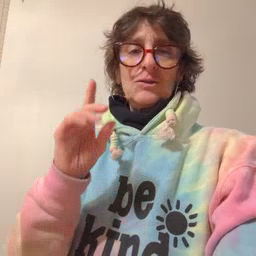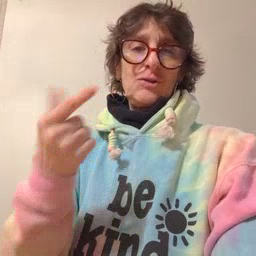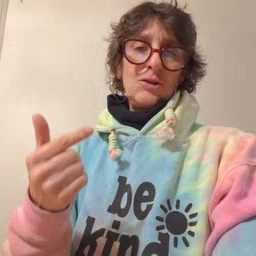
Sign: dog